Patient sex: M
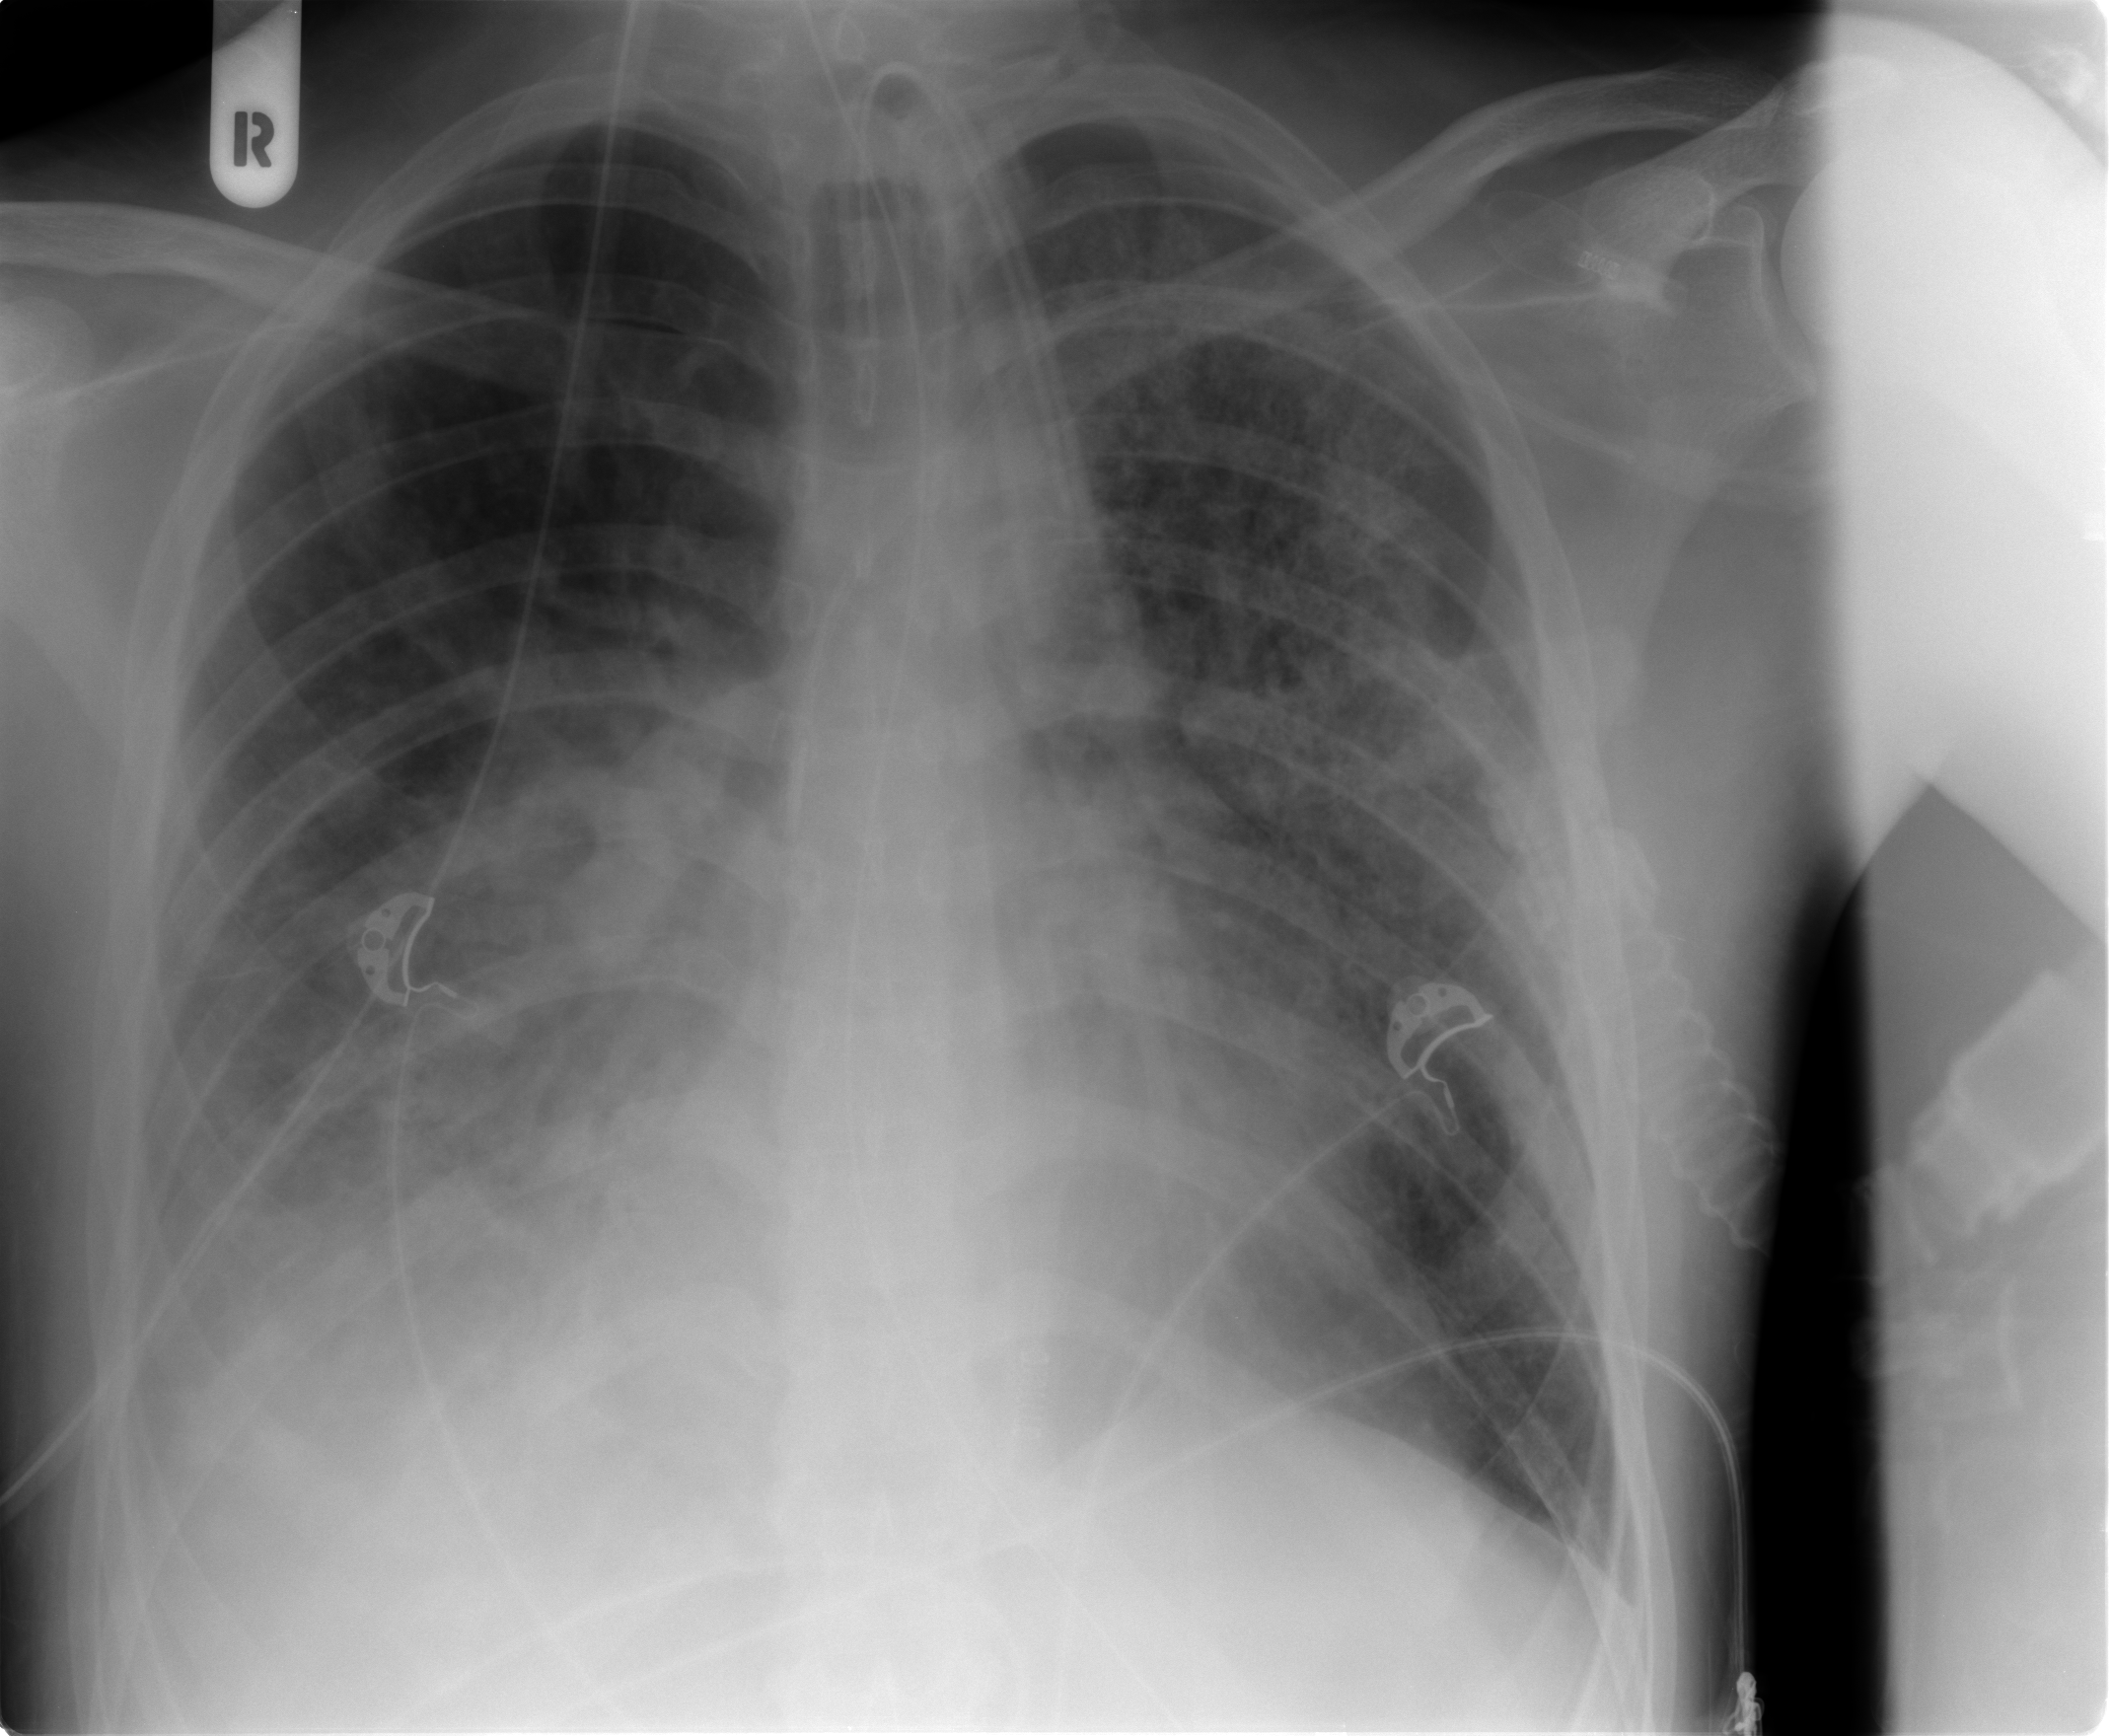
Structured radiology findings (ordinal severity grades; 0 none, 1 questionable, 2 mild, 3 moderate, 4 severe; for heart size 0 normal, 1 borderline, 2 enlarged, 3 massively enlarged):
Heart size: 2
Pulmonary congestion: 3
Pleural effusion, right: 2
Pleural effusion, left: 1
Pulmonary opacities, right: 3
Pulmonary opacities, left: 4
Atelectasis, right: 3
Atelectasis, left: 3